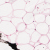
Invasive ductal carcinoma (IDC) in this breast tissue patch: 0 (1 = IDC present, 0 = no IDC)